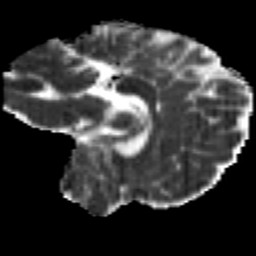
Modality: MD
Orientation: sagittal
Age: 22
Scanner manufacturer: siemens
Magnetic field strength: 3 T
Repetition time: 2.2 s
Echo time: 0.084 s